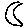
Label: moon